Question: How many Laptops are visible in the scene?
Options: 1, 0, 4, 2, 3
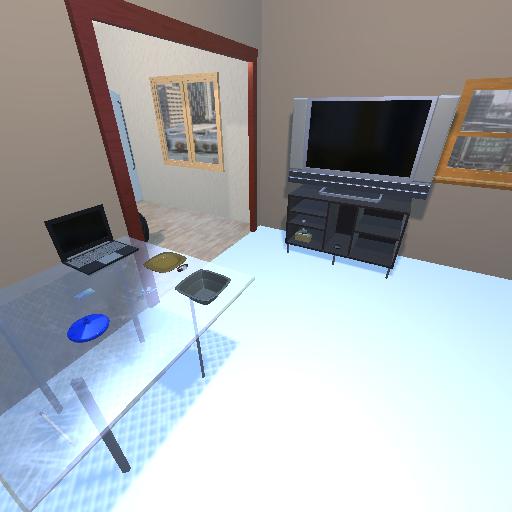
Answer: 1